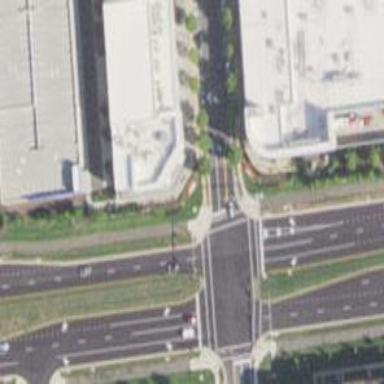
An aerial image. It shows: Crossing with line markings on the road.